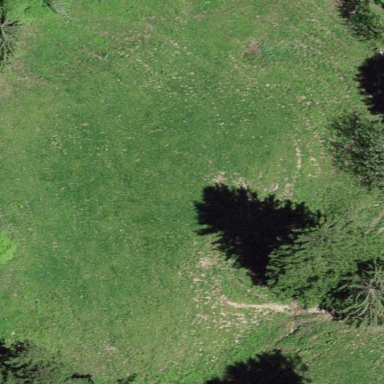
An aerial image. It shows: Beautiful meadow.